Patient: sex M, age 58
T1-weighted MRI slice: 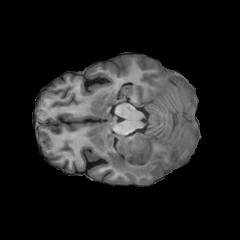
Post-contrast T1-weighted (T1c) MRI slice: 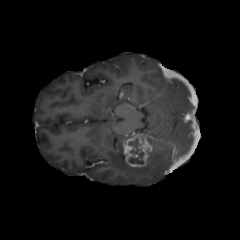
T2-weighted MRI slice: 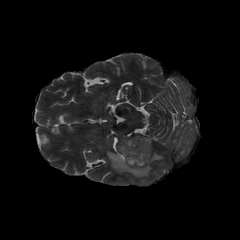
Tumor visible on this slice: yes
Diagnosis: Glioblastoma, IDH-wildtype
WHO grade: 4